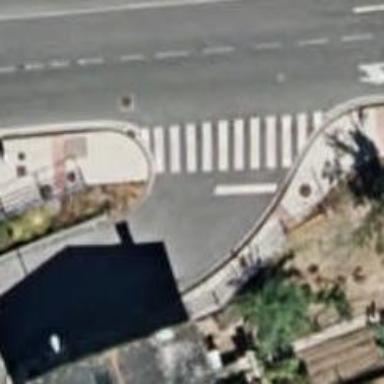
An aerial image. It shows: Uncontrolled road crossing.